Question: An activity in our Android application features a spinner, the selected value of which affects which other views are to be displayed in the activity (these views are inputs for of the spinner parameter, and so are spinner value specific).
The contents of the activity (below the top-most spinner) should change dynamically upon spinner selection and is visualized with this very quick mockup:

Initially, we had the sub-parameters in their own linear layouts in the activity xml, and upon spinner selection change, hid all the irrelevant sub-parameter layouts, but this seems a fairly rotten approach, and also severely undermines the extensibility of the activity (in terms of adding new top spinner box options and sub-parameters).
We've also considered generating the layout completely in code with declarations of the types of inputs needed (with some encapsulated layout generator based on these declarations) for each parameter, but this seemed a bit of an over-complication, and we'd really prefer to define the sub-parameter layouts in xml.
How should we approach this?
Would this be an appropriate scenario for using fragments? (would using fragments involve hiding and showing them just as awfully as using the sub-parameter linear layouts?
Thanks!
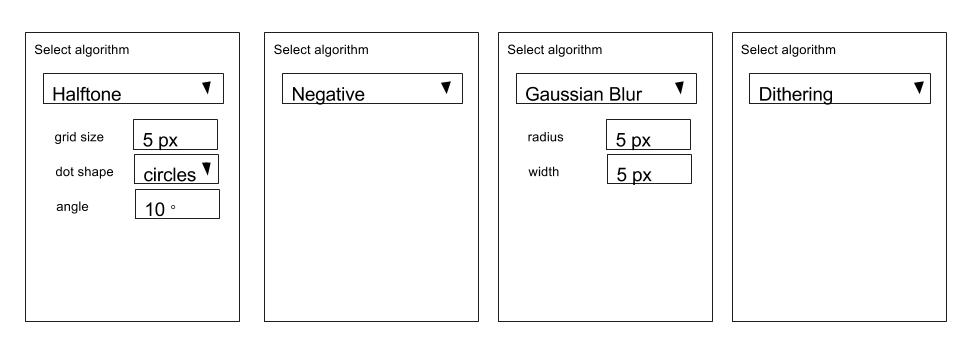
Answer: For anyone out there seeking a solution:
We ended up having an empty 'container' view (a linear layout) within our activity's xml, which will store the sub-menus...
'''
<LinearLayout
android:id="@+id/algorithm_layout_container"
android:orientation="vertical"
android:layout_width="match_parent"
android:layout_height="wrap_content" >
</LinearLayout>
'''
and seperate xml layout files for each of the sub-menus (eg; the empty negative sub-menu...)
'''
<LinearLayout
xmlns:android="http://schemas.android.com/apk/res/android"
tools:context="PACKAGE.ACTIVITY"
android:layout_width="match_parent"
android:layout_height="match_parent"
android:orientation="vertical" >
</LinearLayout>
'''
installing an 'onItemSelectedListener' (well actually, having our activity implement it) and upon the selected spinner item changing, adjust the displayed sub-menu by clearing the container, and adding the sub-menus corresponding layout (inflated to a view) to the container...
'''
public void onItemSelected(AdapterView<?> parent, View view, int pos, long id) {
// get the current spinner value
String choice = parent.getSelectedItem().toString();
// get and clear our sub-menu container
LinearLayout container = (LinearLayout) findViewById(R.id.algorithm_layout_container);
container.removeAllViews();
// determine which sub-menu layout to set by the spinner option
// (we're exploiting the strings.xml string identifier for our own identification)
int layout;
if (choice.equals(getString(R.string.halftone_algorithm_choice))) {
layout = R.layout.algorithm_halftone;;
}
else if (choice.equals(getString(R.string.negative_algorithm_choice))) {
layout = R.layout.algorithm_negative;
}
else if (choice.equals(getString(R.string.gaussian_algorithm_choice))) {
layout = R.layout.algorithm_gaussian;
}
else if (choice.equals(getString(R.string.dithering_algorithm_choice))) {
layout = R.layout.algorithm_dithering;
} else {
// only reached via a dev bug: you've got an unexpected spinner value selected
// we handle this with an alert, then switch to another (default) spinner value
}
// inflate the determined layout to a view, and add it to our container
container.addView(LayoutInflater.from(this).inflate(layout, null, false));
}
'''